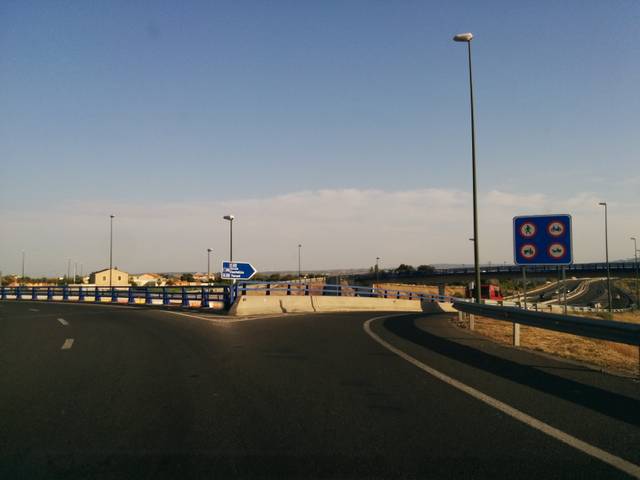
Region: Spain
Coordinates: 41.665, -0.8387